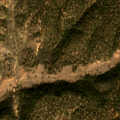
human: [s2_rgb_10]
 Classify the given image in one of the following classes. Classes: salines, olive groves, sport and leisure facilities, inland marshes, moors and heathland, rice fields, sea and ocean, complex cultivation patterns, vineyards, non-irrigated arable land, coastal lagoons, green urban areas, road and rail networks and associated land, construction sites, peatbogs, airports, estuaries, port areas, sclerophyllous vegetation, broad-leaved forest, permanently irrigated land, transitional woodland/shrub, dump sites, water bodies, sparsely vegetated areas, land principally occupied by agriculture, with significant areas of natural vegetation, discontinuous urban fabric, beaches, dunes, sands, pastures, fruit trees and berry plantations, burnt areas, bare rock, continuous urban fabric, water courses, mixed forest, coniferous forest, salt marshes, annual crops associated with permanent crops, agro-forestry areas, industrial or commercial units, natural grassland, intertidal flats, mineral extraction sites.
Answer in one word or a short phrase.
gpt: agro-forestry areas, broad-leaved forest, transitional woodland/shrub